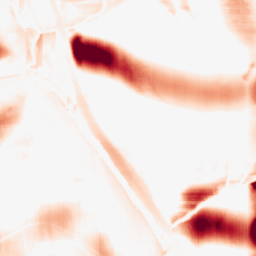
Category: morphological
Decomposition family: rolling_ball
Decomposition parameters: radius: 25
Upsampling method: linear_exact
Upsampling parameters: scale: 4
Upsampling scale: 4